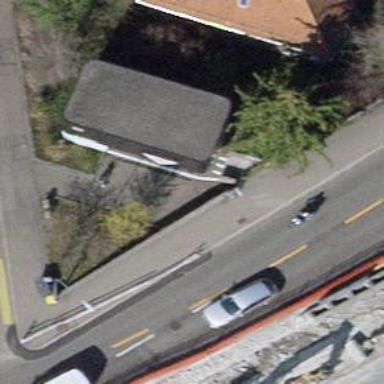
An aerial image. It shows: Subway entrance.